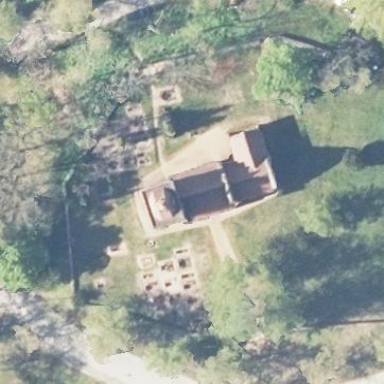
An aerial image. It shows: Historic church building serving as place of worship.